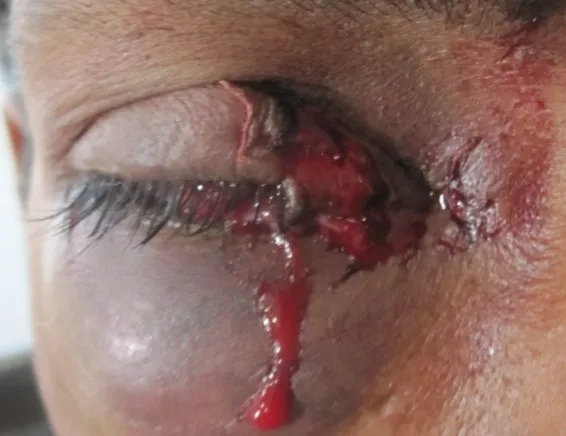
State at presentation.
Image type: medical_photograph (other_medical_photograph)